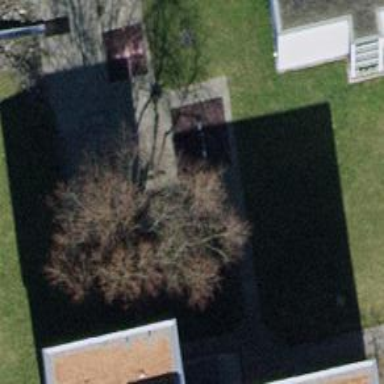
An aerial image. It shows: Brown bench.